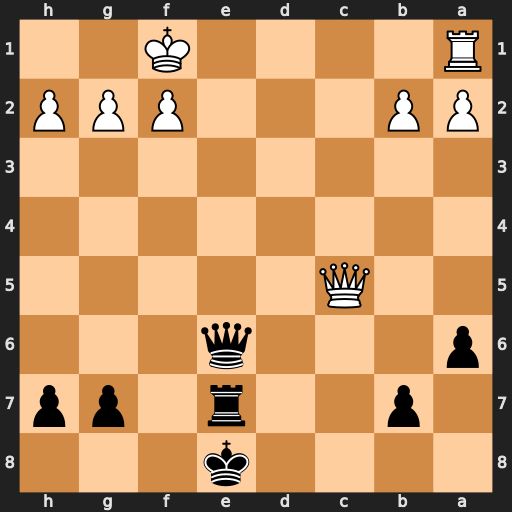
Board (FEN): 4k3/1p2r1pp/p3q3/2Q5/8/8/PP3PPP/R4K2
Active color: b
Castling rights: -
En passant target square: -
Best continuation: Qe2+ Kg1 Qe1+ Rxe1 Rxe1#